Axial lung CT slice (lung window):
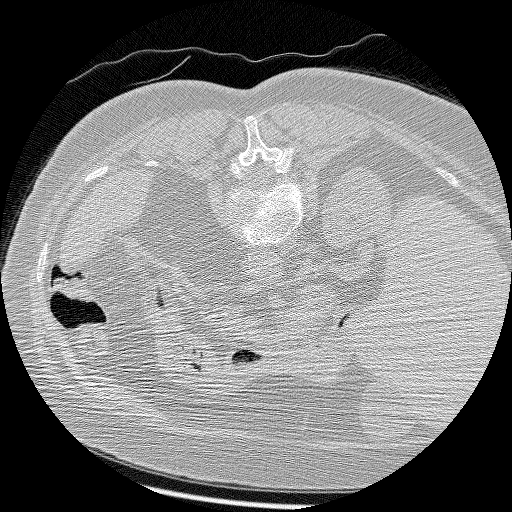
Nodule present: no